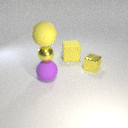
small yellow metal cube to the right of large yellow rubber cube